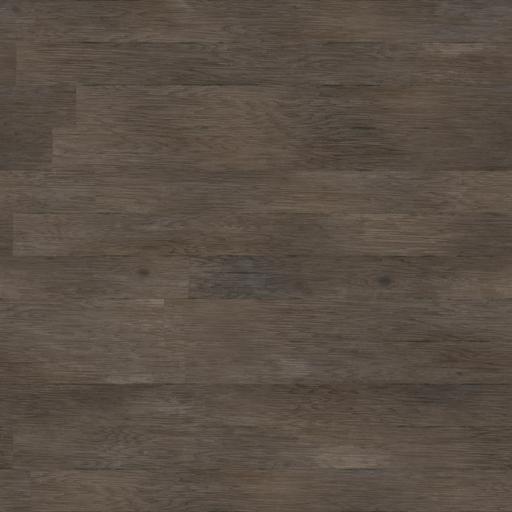
Tags: planks